Question: Im using Excel for Mac 2011 and I have the following figure

I would like to still show the bubbles outside of the available chart area, while keeping the maximum and minimum axes values unchanged.
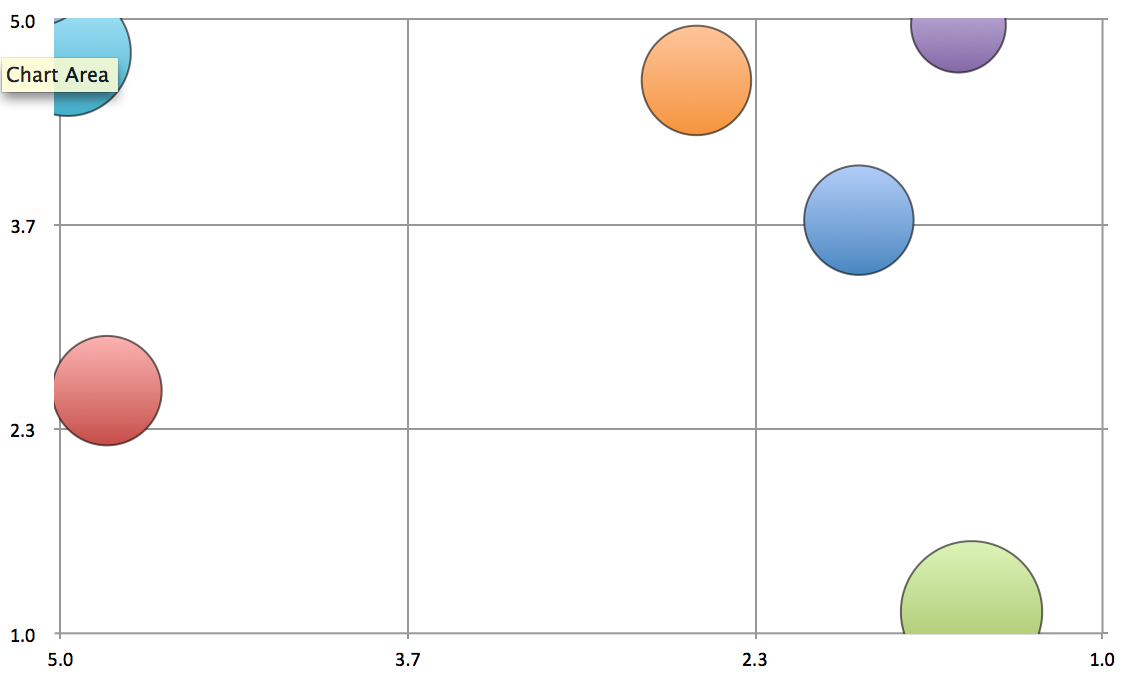
Answer: Create an identical chart with the same data, but with axis limits that show the full bubbles. Then set all the formatting in the chart other than the bubbles to the equivalent of "none", i.e, no axis labels, chart outlines, gridlines, chart and plot borders, background color, etc.
With very careful sizing and positioning of this bubbles-only chart over the original chart, you can get the bubbles to extend beyond the plot area of the original. If the size or position of a bubble is a little off, modify the overlay chart's data by the tiny amount needed to get the bubble to cover the underlying original bubble. Turn off the formatting for the underlying bubbles as last step.
NOT programmatic, very trial and error, and fussy, of course, and I hope someone comes up with a more elegant way to achieve your goal. But I was able to get it to work on my Windows machine.